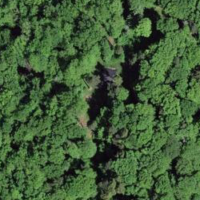
EUNIS habitat code: 41
Species observed at this site:
Neottia nidus-avis